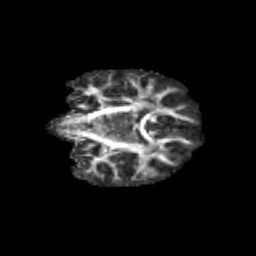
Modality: FA
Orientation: coronal
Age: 12
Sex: female
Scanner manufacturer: siemens
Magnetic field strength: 3 T
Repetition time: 3.8 s
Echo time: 0.07 s